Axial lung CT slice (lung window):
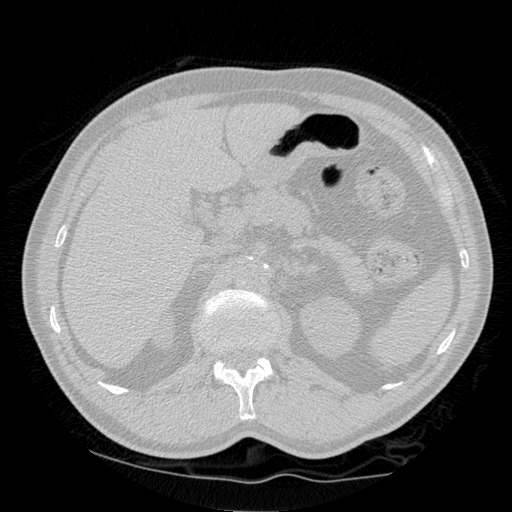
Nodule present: no